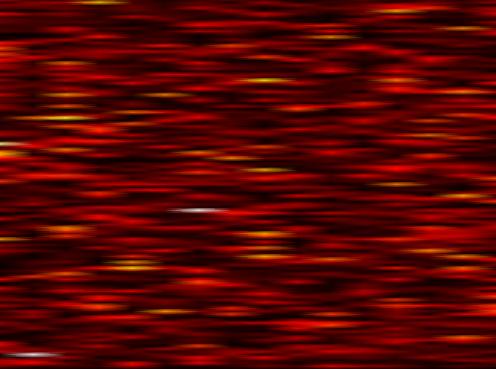
Label: WOLA